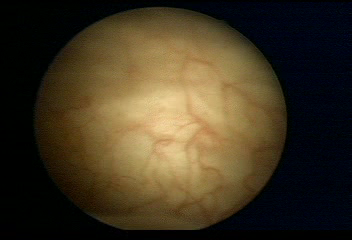
Modality: WLC
Class: Normal mucosa
Bladder cancer association: No